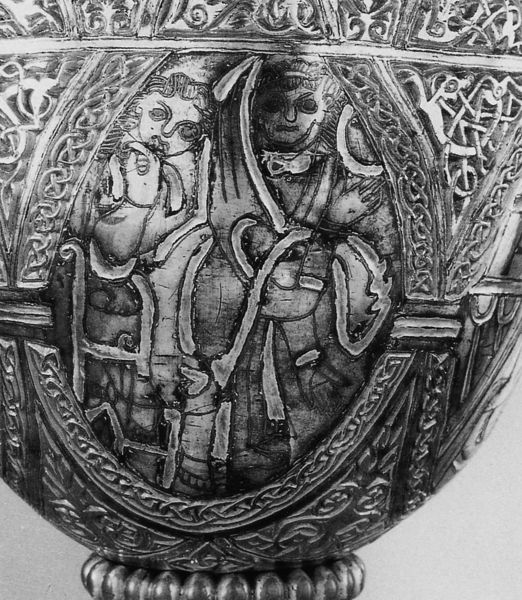
Titel: Messkelch, sog. „Tassilo-Kelch“
Künstler: Herzogtum Bayern
Institution: Benediktinerstift Kremsmünster, Schatzkammer
Schlagwörter: hand, mann, weiß, menschen, frau, grau, männer, schwarz, tiere, muster, ornament, augen, knoten, rahmen, silber, stein, gold, kelch, paar, oval, rund, umrandung, keramik, ranken, ton, vase, relief, detail, verzierung, ramen, metall, foto, gefäß, porzellan, schwarzweiß, schwert, dämon, gravur, wweiss, zunge, mittelalter, heilige, ziseliert, metal, keltisch, flechtband, wase, ei, schwarz#, gravus, keilch, kunsthandwerl